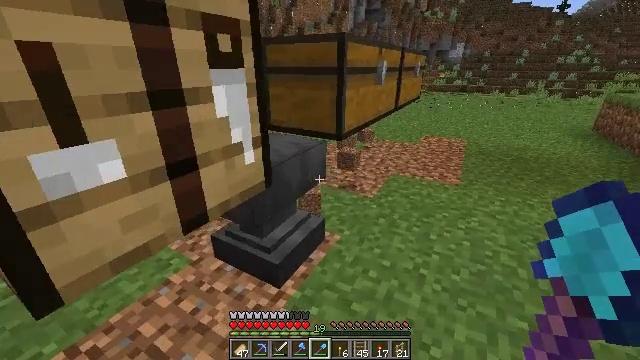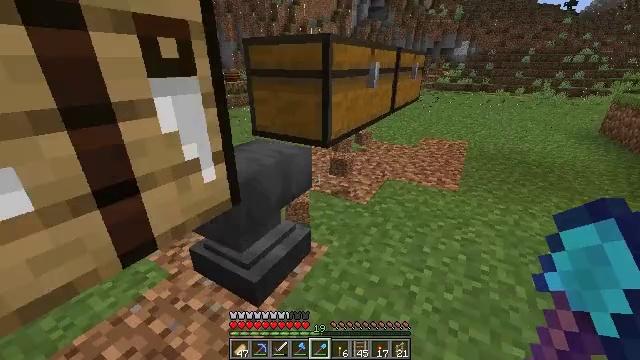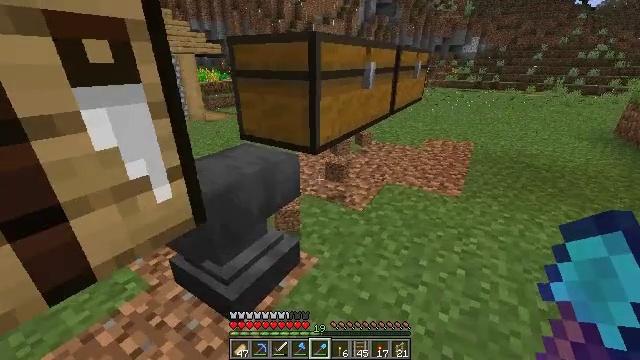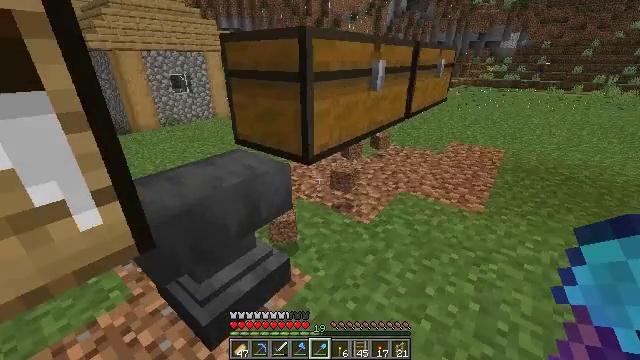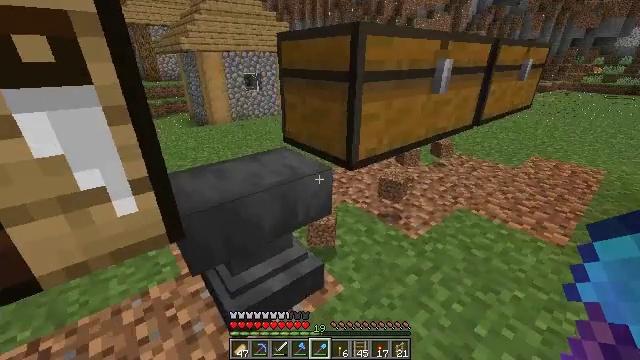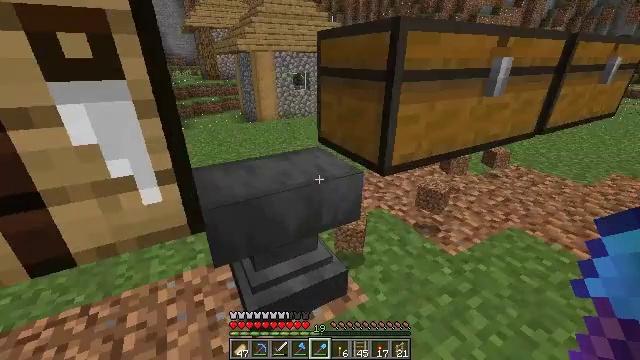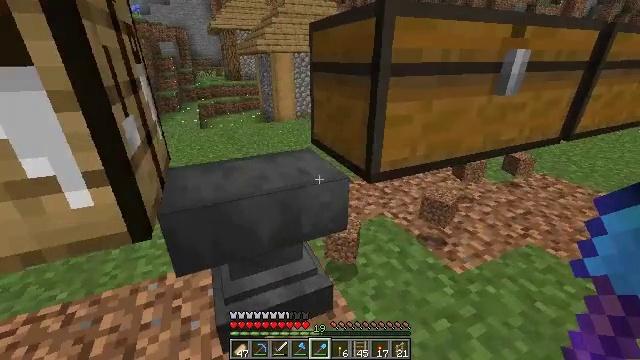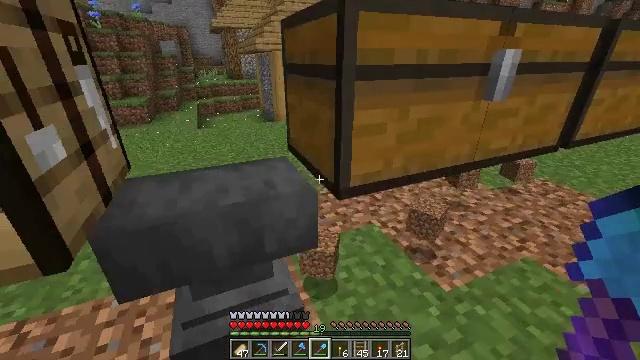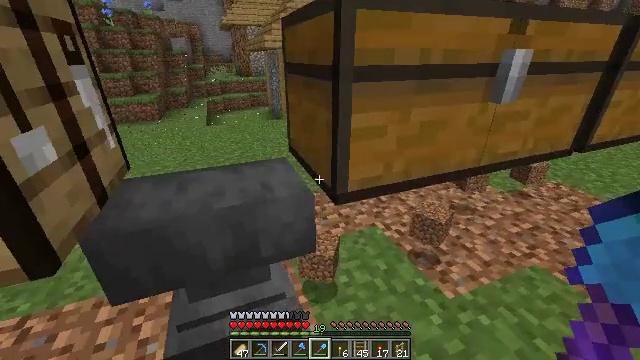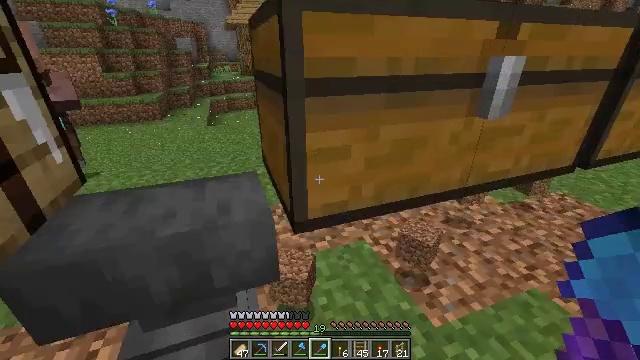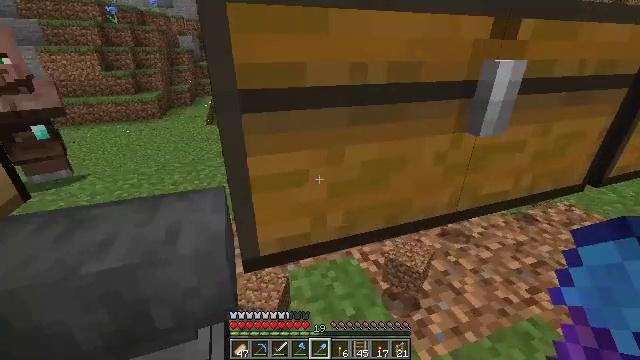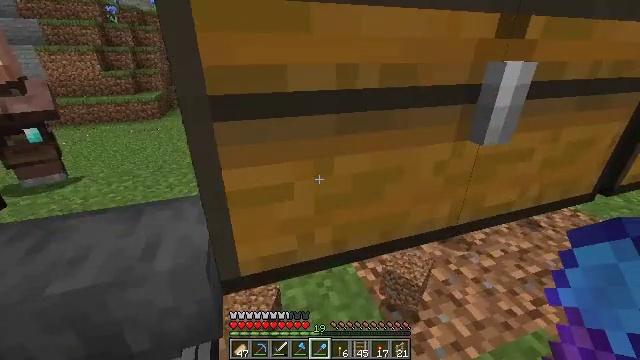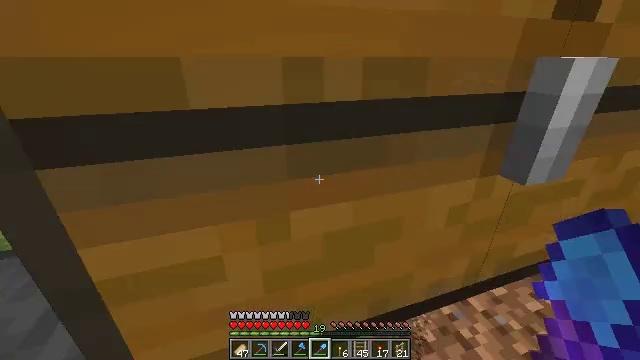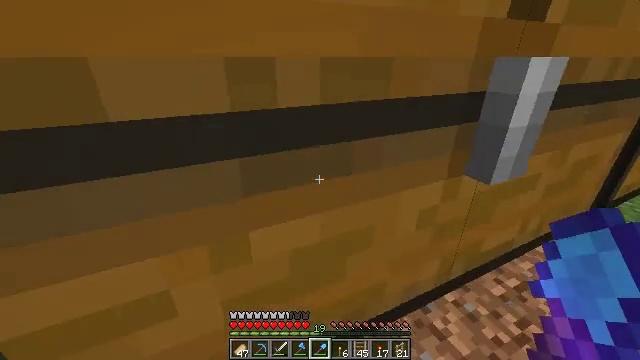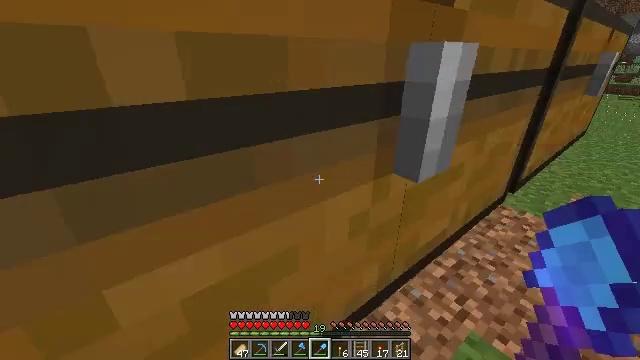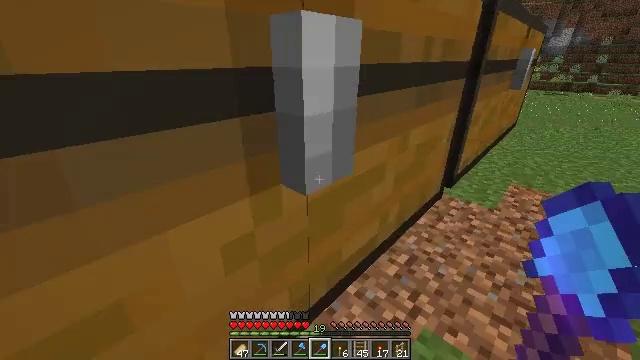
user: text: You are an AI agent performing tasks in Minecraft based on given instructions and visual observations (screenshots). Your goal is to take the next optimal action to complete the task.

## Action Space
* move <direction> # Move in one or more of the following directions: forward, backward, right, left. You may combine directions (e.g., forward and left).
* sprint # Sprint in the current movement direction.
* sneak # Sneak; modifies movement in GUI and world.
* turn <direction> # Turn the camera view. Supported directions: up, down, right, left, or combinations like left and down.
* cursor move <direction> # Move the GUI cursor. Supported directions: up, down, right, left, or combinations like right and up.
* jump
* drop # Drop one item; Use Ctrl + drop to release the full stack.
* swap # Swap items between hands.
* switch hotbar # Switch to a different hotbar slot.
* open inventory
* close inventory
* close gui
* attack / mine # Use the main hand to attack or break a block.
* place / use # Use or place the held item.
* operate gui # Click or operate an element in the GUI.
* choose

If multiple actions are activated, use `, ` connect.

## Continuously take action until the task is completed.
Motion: motion action
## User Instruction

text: Smash the anvil with a pickaxe.
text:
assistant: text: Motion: move forward and move right
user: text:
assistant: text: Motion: move forward and move right, turn left
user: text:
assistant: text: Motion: move forward and move right, turn left
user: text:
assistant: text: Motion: move forward and move right, turn left
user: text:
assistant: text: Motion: move forward and move right, turn left
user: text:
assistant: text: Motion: move forward and move right, turn left
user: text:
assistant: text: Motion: move forward and move right
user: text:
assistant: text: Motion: move forward and move right, turn left
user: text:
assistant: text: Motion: move forward and move right, turn left
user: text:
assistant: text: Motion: move forward
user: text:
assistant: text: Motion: move forward
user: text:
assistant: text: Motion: move forward
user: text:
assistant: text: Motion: move forward, turn right
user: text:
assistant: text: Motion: move forward, turn right
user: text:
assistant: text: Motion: move forward and move right, turn right
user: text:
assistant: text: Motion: move forward and move right, turn right
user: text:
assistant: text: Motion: move forward and move right
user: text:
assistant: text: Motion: move forward and move right
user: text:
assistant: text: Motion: move forward and move right
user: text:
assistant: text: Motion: move forward and move right
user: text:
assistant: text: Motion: move forward and move right
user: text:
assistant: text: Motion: move forward and move right
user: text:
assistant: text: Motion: move forward and move right
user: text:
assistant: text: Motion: move forward and move right
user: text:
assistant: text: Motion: move forward and move right
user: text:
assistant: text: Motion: move forward and move right
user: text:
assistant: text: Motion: move forward and move right, sprint
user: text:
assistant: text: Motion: move forward and move right, sprint
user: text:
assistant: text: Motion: move forward and move right, sprint
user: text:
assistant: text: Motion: move forward and move right, sprint